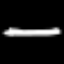
Label: pencil